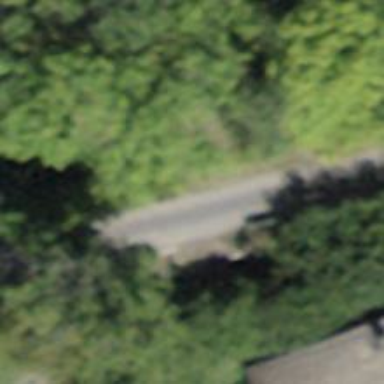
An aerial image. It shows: Unclassified road.